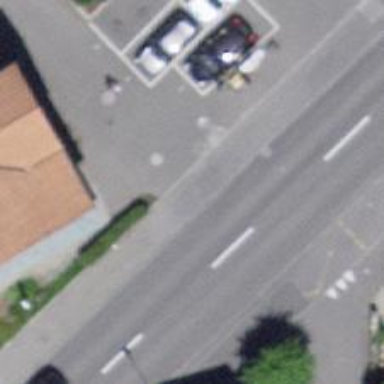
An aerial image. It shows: Post box.